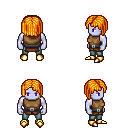
a pixel art fantasy rpg character, male body template, dark elf, purple skin, leather chest armor, teal pants, light blonde pageboy hairstyle, gold boots, four views (front, back, left, right), 2x2 character sprite sheet, small pixel art, hard edges, no anti-aliasing